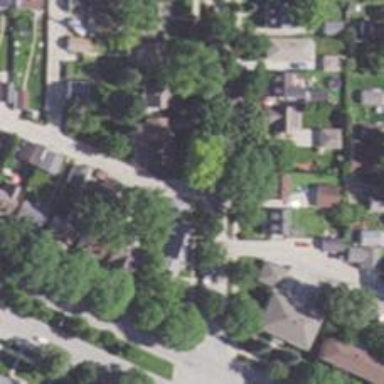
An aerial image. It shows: Alleyway designated as service road.